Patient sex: F
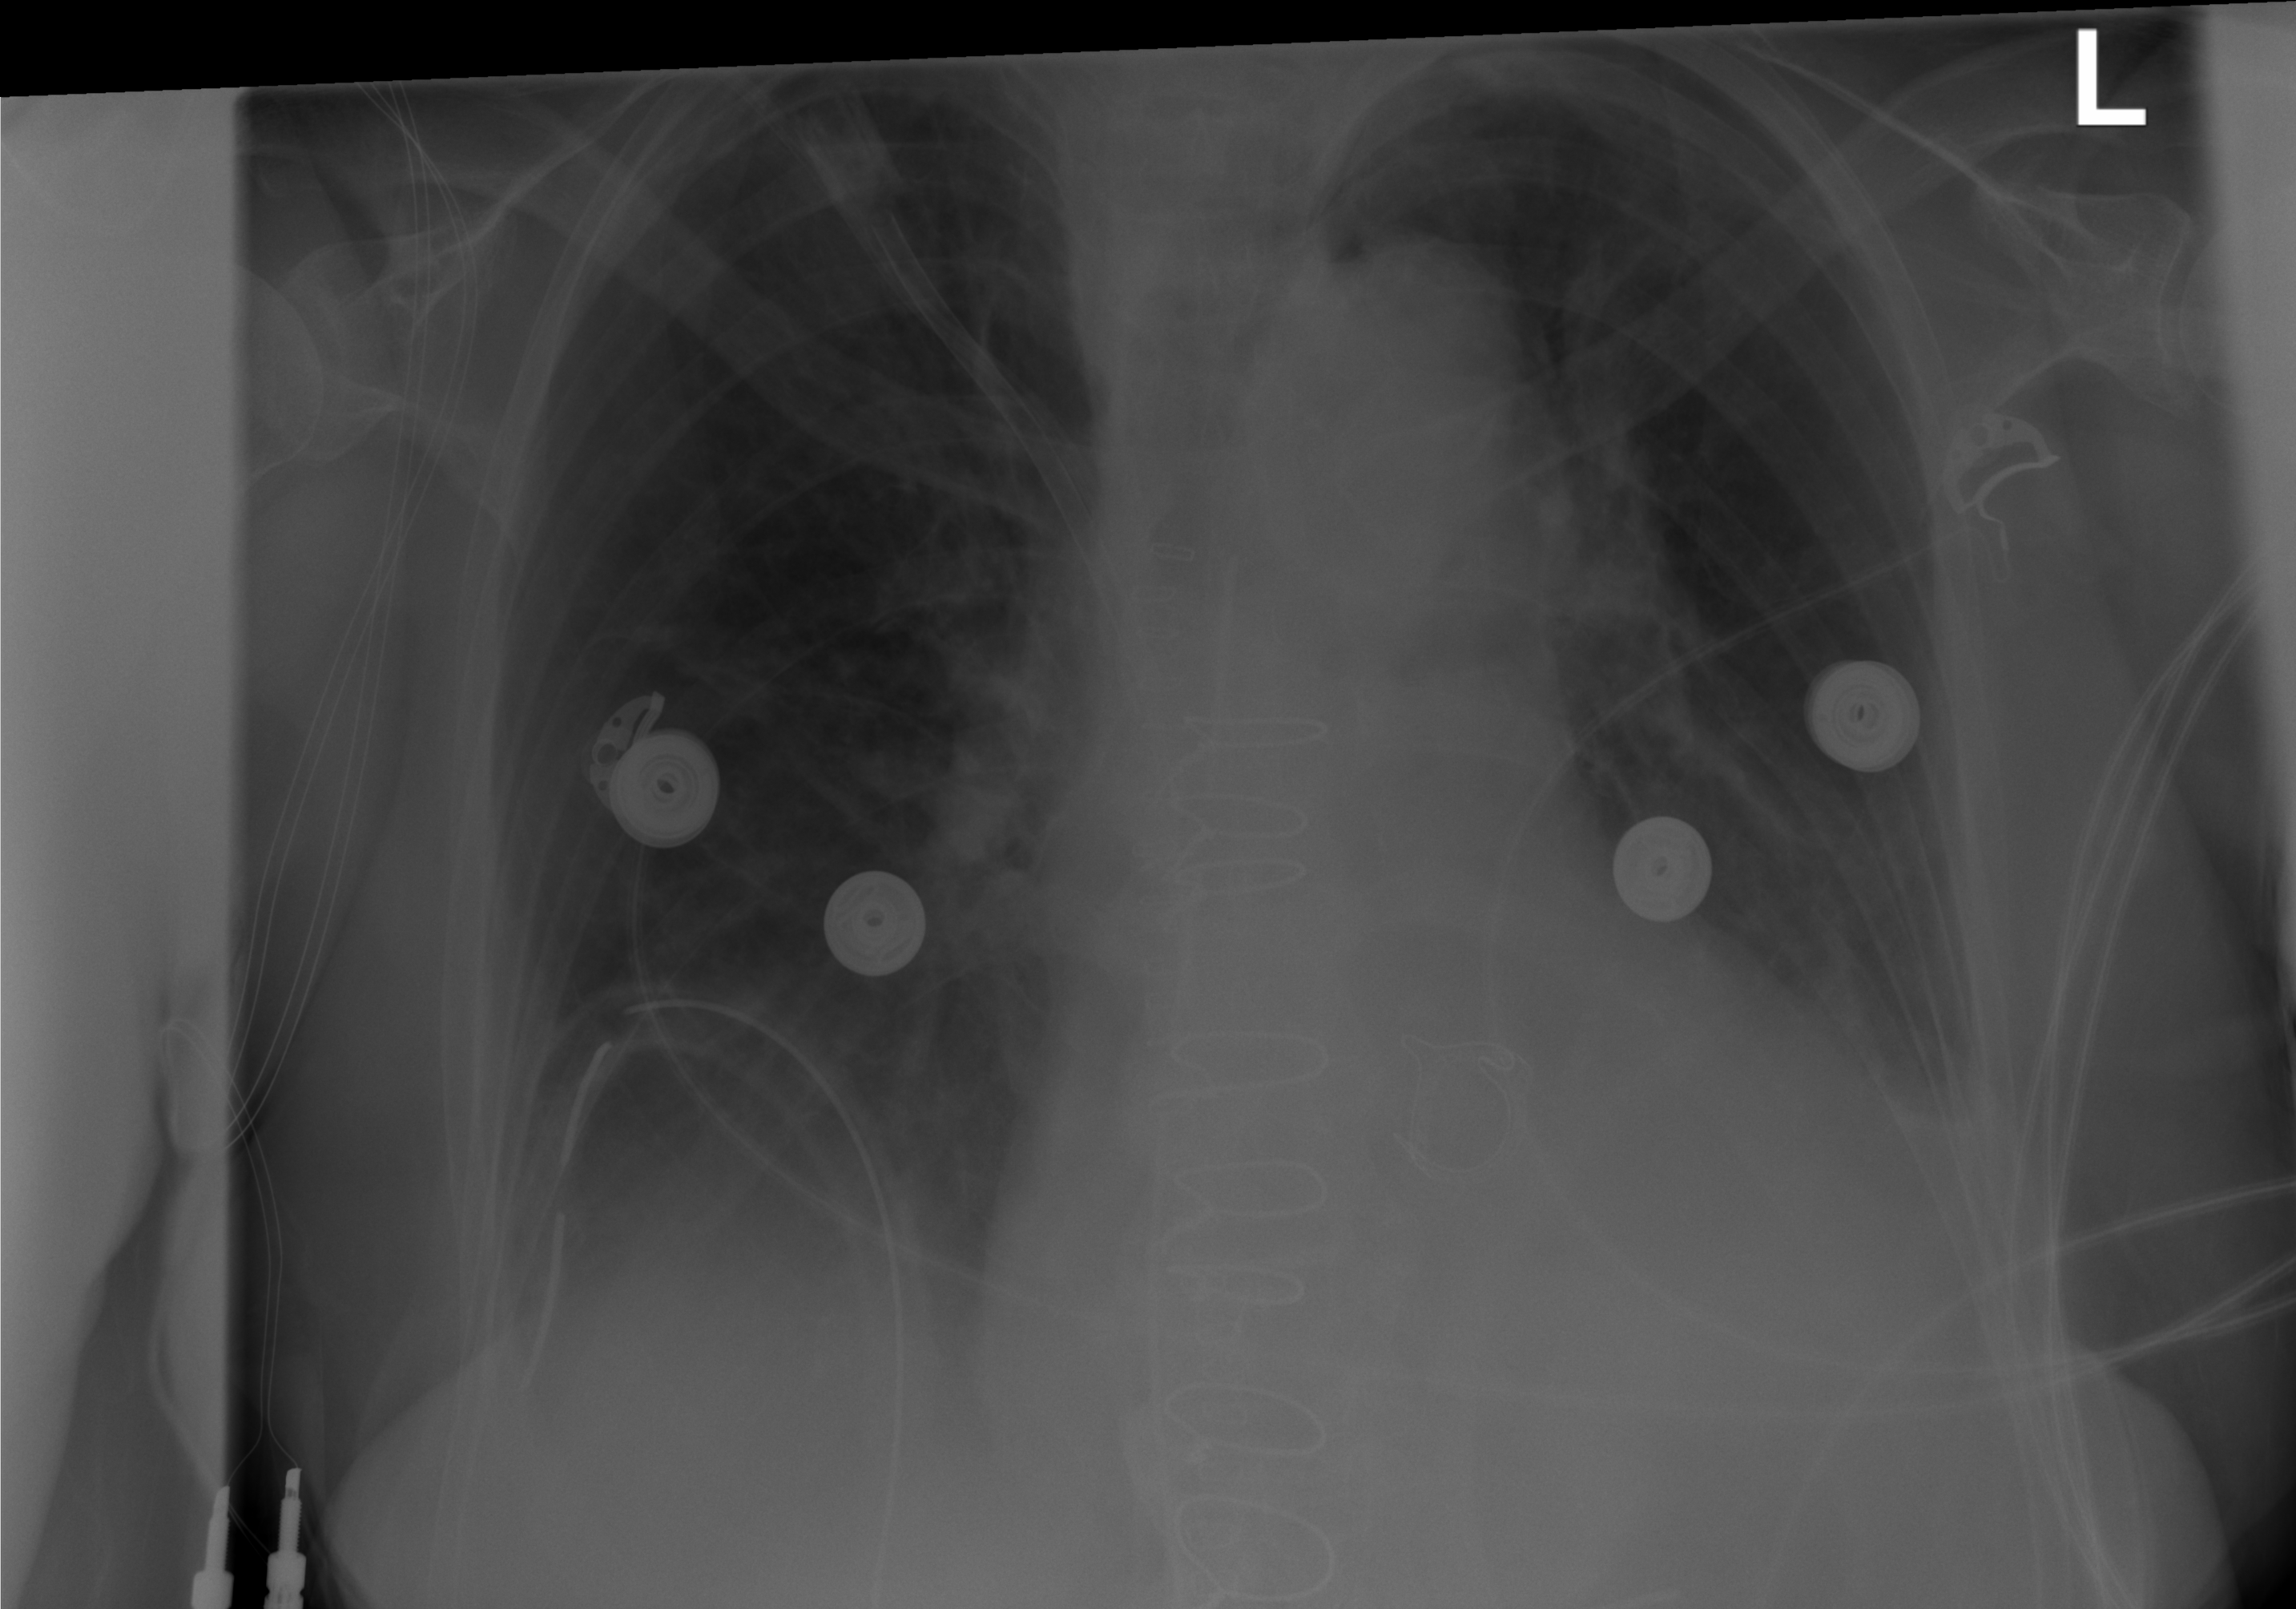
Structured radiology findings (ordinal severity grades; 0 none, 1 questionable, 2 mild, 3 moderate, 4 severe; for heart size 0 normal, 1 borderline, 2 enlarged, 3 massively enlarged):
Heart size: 0
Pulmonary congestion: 0
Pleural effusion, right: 2
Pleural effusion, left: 2
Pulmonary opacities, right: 0
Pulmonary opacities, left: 0
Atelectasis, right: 2
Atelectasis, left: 1